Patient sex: F
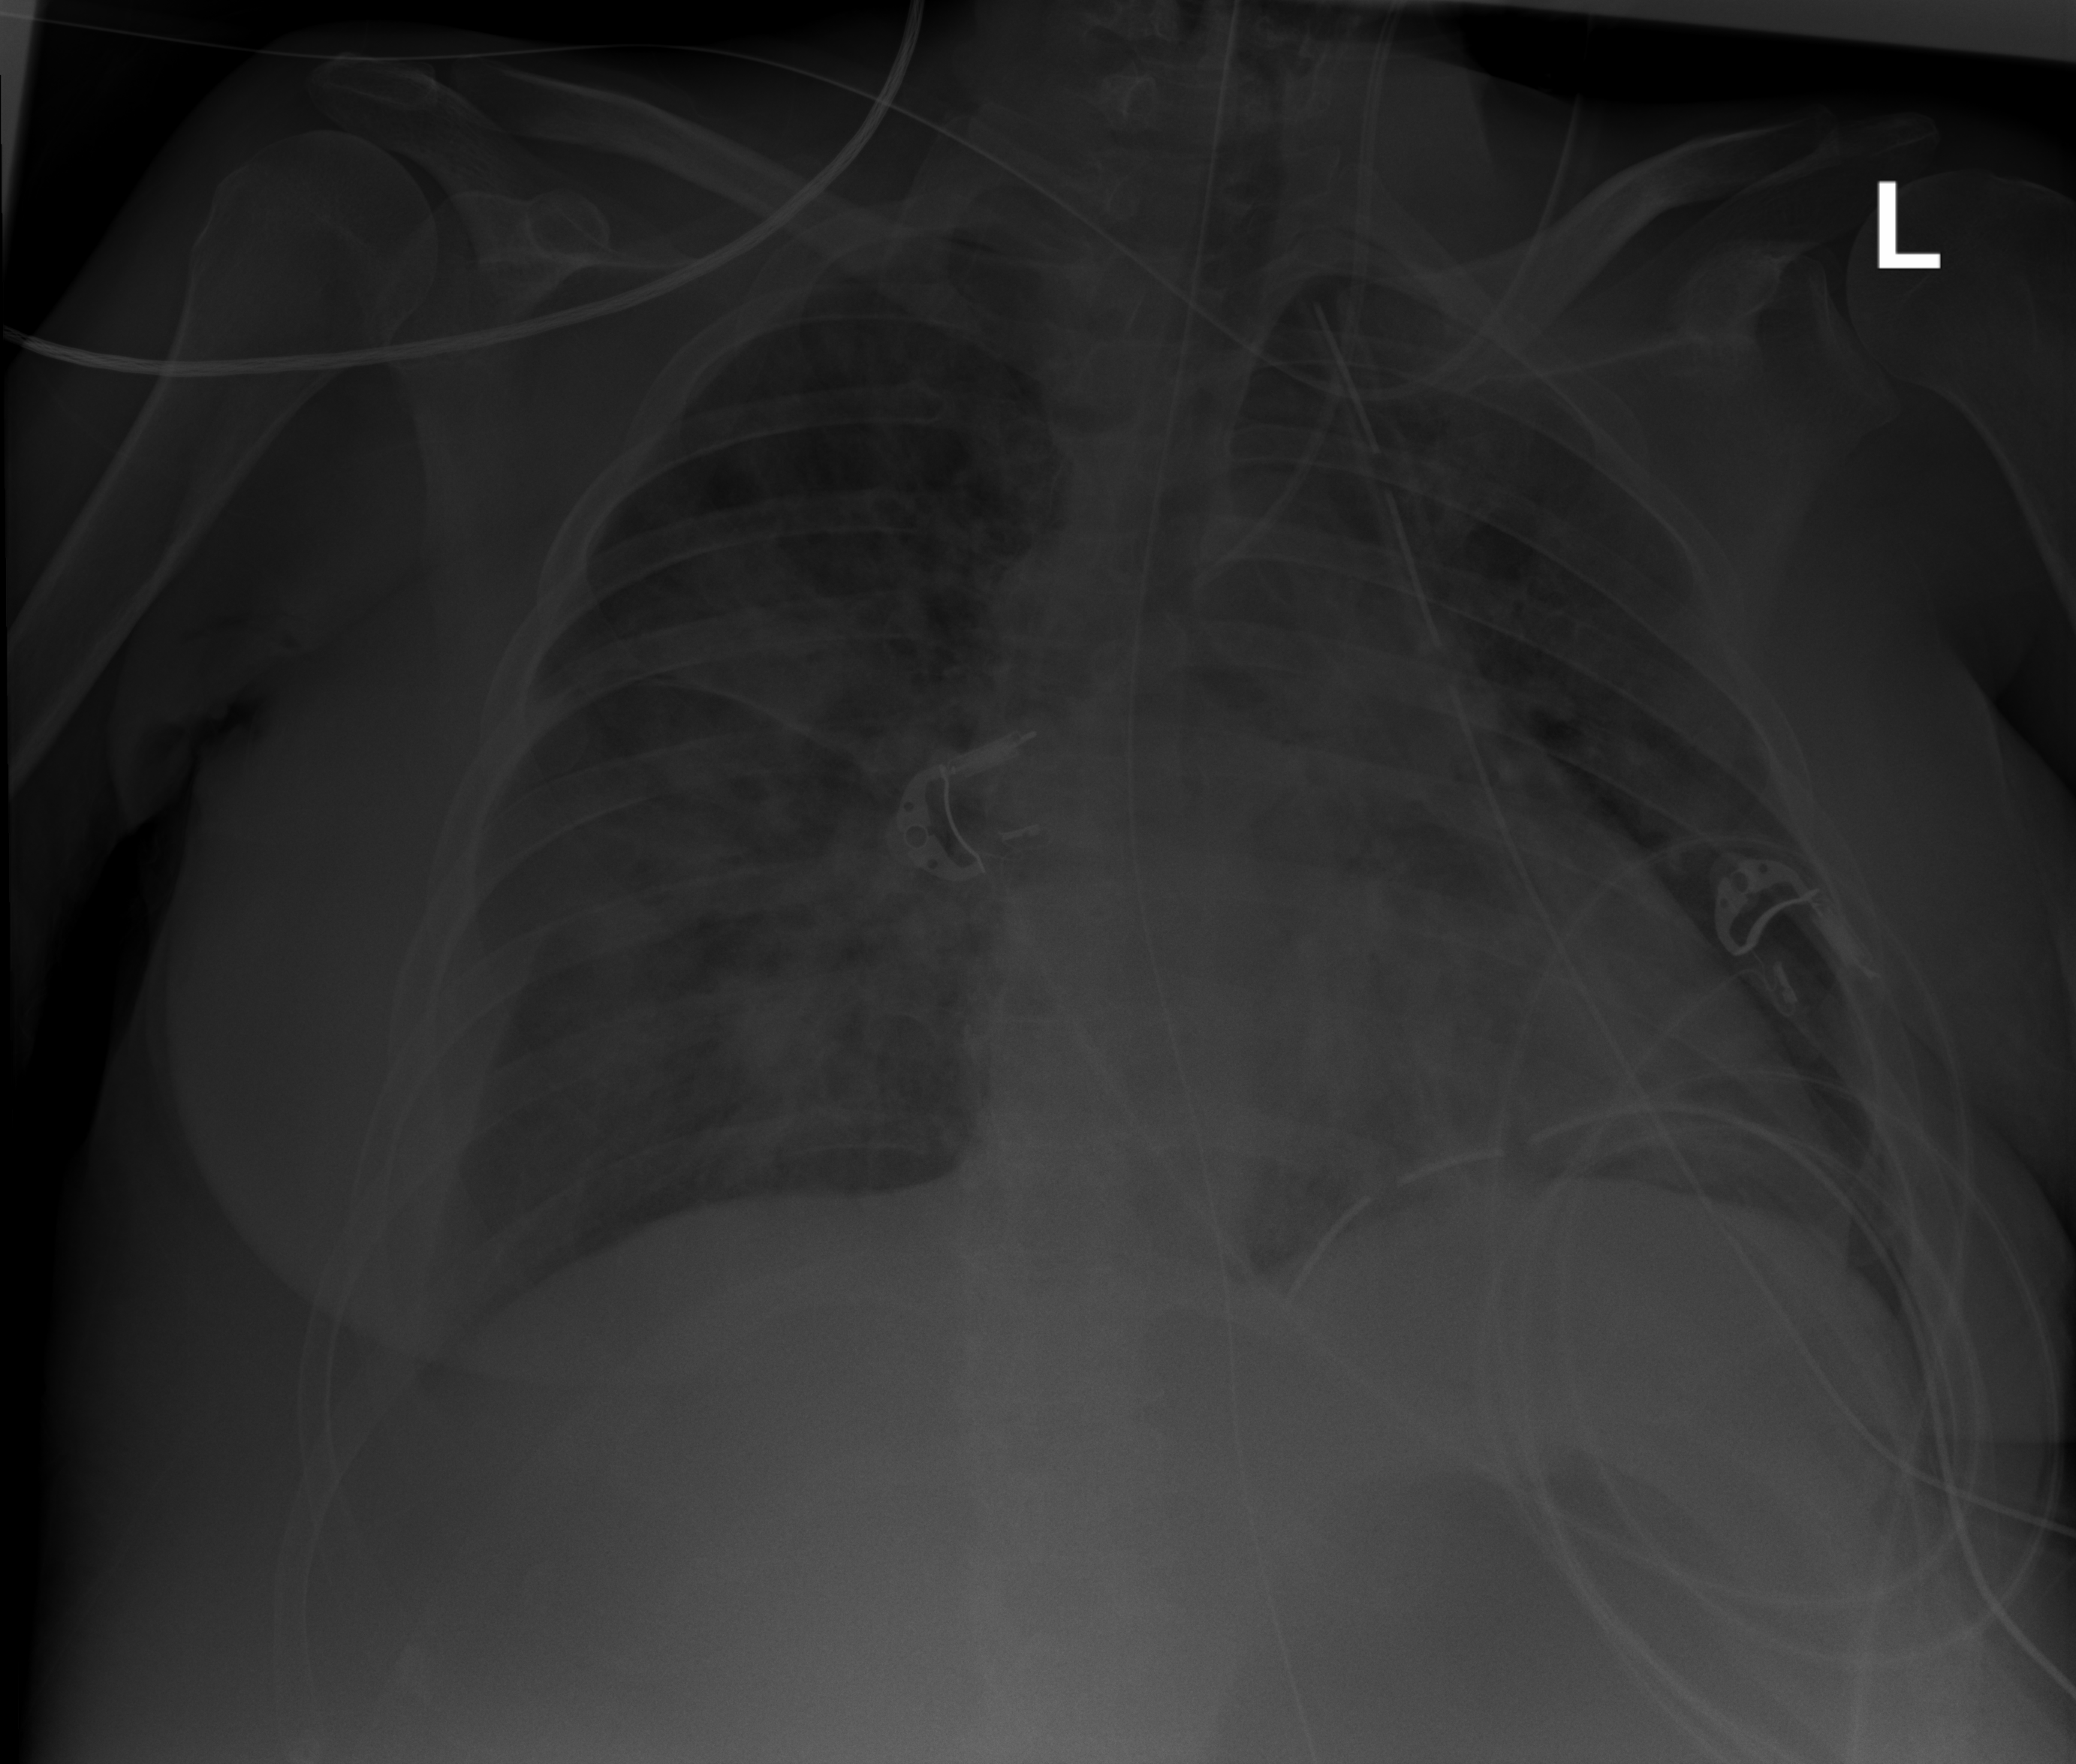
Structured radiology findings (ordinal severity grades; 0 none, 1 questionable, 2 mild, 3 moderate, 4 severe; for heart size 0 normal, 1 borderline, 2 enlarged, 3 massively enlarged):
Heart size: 2
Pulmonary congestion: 2
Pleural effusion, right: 2
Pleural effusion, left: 0
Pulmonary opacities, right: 3
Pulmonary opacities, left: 3
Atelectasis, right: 2
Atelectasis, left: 2